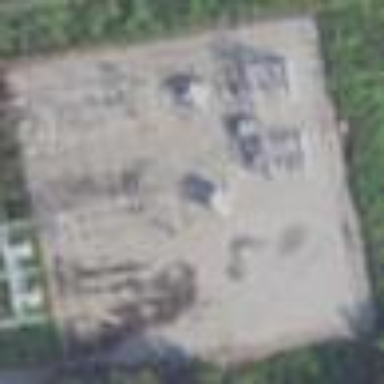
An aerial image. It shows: Distribution level power substation surrounded by fence.